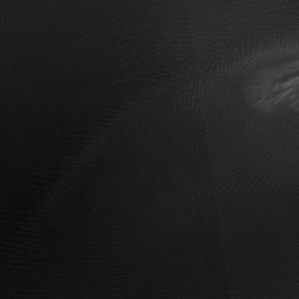
Label: non_frost